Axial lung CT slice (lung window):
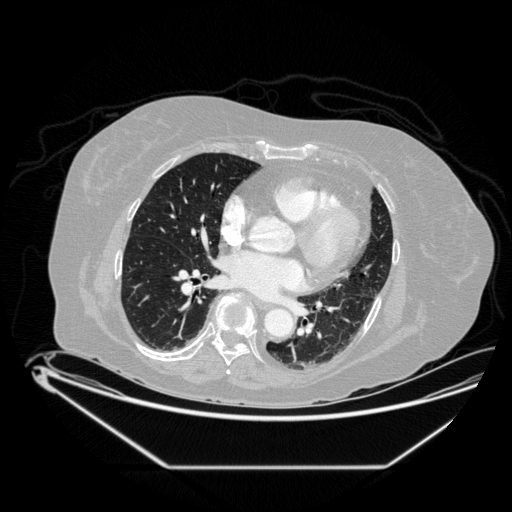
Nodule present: no